Interaction volume radius: 10 \u00c5
Interaction volume height: 35 \u00c5
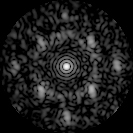
Disorder parameter: 0.554